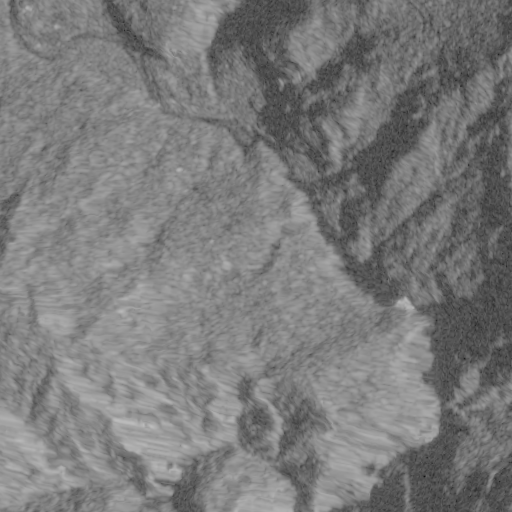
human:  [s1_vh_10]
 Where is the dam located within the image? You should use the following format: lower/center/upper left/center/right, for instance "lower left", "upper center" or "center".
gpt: The dam is located in the center right of the image.
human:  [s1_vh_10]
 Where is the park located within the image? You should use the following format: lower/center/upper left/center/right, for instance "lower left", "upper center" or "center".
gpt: The park is located in the upper left of the image.
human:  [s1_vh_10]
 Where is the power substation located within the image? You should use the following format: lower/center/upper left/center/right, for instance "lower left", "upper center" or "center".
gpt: The power substation is located in the upper left of the image.
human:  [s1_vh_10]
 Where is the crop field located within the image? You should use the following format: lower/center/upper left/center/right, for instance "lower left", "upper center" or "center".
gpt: There is no crop field in the image.

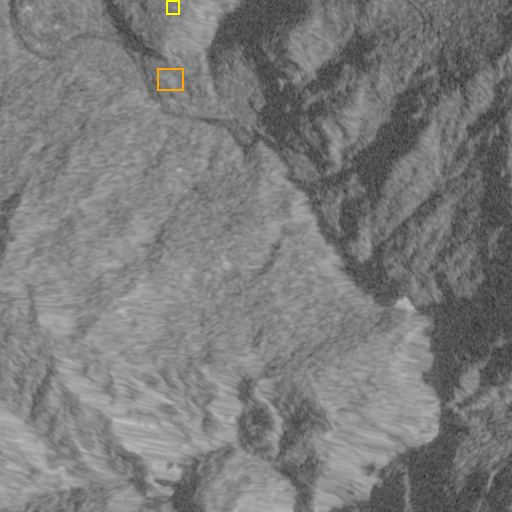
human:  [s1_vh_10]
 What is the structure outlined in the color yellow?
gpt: The structure outlined in yellow is a park.
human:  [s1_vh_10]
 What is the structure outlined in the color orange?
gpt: The structure outlined in orange is a power substation.
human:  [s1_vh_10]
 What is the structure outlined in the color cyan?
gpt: There is no cyan outline.